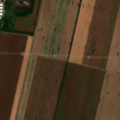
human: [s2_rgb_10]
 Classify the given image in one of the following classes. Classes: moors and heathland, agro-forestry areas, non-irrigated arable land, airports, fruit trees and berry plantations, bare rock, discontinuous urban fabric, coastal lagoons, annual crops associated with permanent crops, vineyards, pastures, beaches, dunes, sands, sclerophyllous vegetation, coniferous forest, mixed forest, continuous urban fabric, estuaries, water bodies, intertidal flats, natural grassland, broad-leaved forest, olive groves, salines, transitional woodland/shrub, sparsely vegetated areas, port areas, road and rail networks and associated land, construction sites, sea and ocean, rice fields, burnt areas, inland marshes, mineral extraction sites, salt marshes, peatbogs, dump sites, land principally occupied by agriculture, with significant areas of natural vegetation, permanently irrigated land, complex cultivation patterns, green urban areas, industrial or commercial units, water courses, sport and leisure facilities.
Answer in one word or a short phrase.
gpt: non-irrigated arable land, land principally occupied by agriculture, with significant areas of natural vegetation